【题型】解答题　【知识点】解析几何　【难度】medium
已知椭圆 $\Gamma$: $\dfrac{x^2}{a^2} + \dfrac{y^2}{b^2} = 1\ (a > b > 0)$ 的离心率为 $\dfrac{2\sqrt{5}}{5}$，且过点 $P\left(2, \dfrac{\sqrt{5}}{5}\right)$，四边形 $ABCD$ 的顶点均在椭圆 $\Gamma$ 上，直线 $AB$ 过 $\Gamma$ 的左焦点 $F_1$，对角线 $AC$、$BD$ 交点为椭圆 $\Gamma$ 的右焦点 $F_2$。

     (1)求椭圆 $\Gamma$ 的方程；

     (2)求 $\triangle ABF_2$ 的面积的最大值；

     (3)若点 $A$ 在第一象限，求直线 $CD$ 斜率的取值范围。
【解答】
【详解】
(1) 由题意可得
$\begin{cases}
e=\dfrac{c}{a} = \dfrac{2\sqrt{5}}{5} \\
\dfrac{4}{a^2} + \dfrac{1}{5b^2} = 1 \\
a^2 - b^2 =c^2
\end{cases}$，
解得 $a = \sqrt{5}, b = 1, c = 2$，

故椭圆 $\Gamma$ 的方程为 $\dfrac{x^2}{5} + y^2 = 1$。

(2) $F_1(-2,0), F_2(2,0)$。

设直线 $AB: x = my - 2$，$A(x_1,y_1)$，$B(x_2,y_2)$，

联立
$\begin{cases}
x = my - 2 \\
x^2 + 5y^2 - 5=0
\end{cases}$
可得 $(m^2 + 5)y^2 - 4my - 1 = 0$，

故 $y_1 + y_2 = \dfrac{4m}{m^2 + 5}$，$y_1y_2 = \dfrac{-1}{m^2 + 5}$，

$S_{\triangle ABF_2} = \frac{1}{2}|F_1F_2||y_1 - y_2| = 2\sqrt{(y_1 + y_2)^2 - 4y_1y_2} = 2\sqrt{\left(\dfrac{4m}{m^2 + 5}\right)^2 + \dfrac{4}{m^2 + 5}}$
$= 4\sqrt{5}\dfrac{\sqrt{m^2 + 1}}{m^2 + 5} = 4\sqrt{5}\dfrac{1}{\sqrt{m^2 + 1} + \dfrac{4}{\sqrt{m^2 + 1}}} \le \sqrt{5}$，

当且仅当 $\sqrt{m^2 + 1} = \dfrac{4}{\sqrt{m^2 + 1}}$，即 $m = \pm\sqrt{3}$ 时取到等号，

故 $\triangle ABF_2$ 的面积的最大值为 $\sqrt{5}$。

(3) 设 $C(x_3,y_3)$，$D(x_4,y_4)$，直线 $AC: x = ty + 2$，$t = \frac{x_1 - 2}{y_1 }$，

联立
$\begin{cases}
x = ty + 2 \\
x^2 + 5y^2 - 5=0
\end{cases}$
可得 $(t^2 + 5)y^2 + 4ty - 1 = 0$，

则 $y_1 + y_3 = \dfrac{-4t}{t^2 + 5}$，$y_1y_3 = \dfrac{-1}{t^2 + 5}$，又 $x_1^2 + 5y_1^2 = 5$，

所以
$y_1y_3 = \dfrac{-1}{\left(\dfrac{x_1 - 2}{y_1}\right)^2 + 5} = \dfrac{-y_1^2}{(x_1 - 2)^2 + 5y_1^2} = \dfrac{-y_1^2}{9 - 4x_1} \Rightarrow y_3 = \dfrac{y_1}{4x_1 - 9},\quad x_3 = \dfrac{9x_1 - 20}{4x_1 - 9}$，

同理可得 $x_4 = \dfrac{9x_2 - 20}{4x_2 - 9}, y_4 = \dfrac{y_2}{4x_2 - 9}$，

故 $k_{CD} = \dfrac{y_4 - y_3}{x_4 - x_3} = \dfrac{\dfrac{y_2}{4x_2 - 9} - \dfrac{y_1}{4x_1 - 9}}{\dfrac{9x_2 - 20}{4x_2 - 9} - \dfrac{9x_1 - 20}{4x_1 - 9}} = \dfrac{y_2(4my_1 - 17) - y_1(4my_2 - 17)}{(9x_2 - 20)(4x_1 - 9) - (9x_1 - 20)(4x_2 - 9)}$

$= \dfrac{17(y_1 - y_2)}{x_1 - x_2} = 17k_{AB}$，

由于 $A$ 位于第一象限，故 $k_{AB} \in \left(0, \frac{1}{2}\right)$，

因此 $k_{CD} \in \left(0, \frac{17}{2}\right)$。

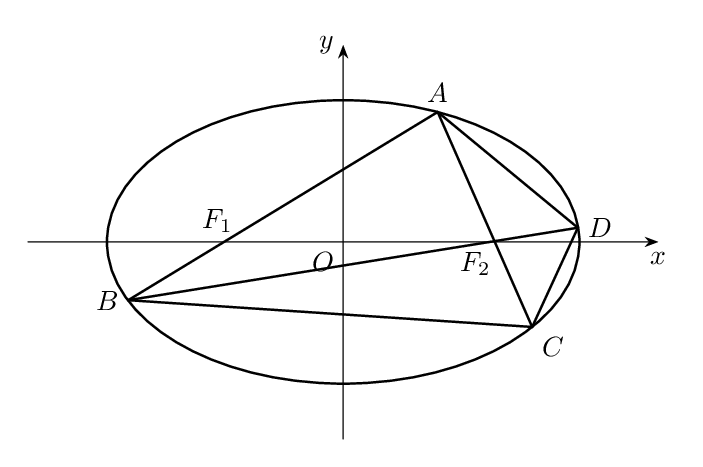